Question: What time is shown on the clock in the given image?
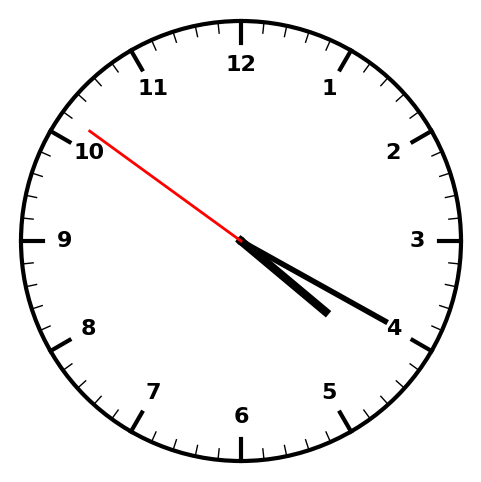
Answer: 04:19:51